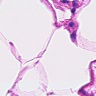
Metastatic tissue present: no